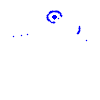
Particle: electron